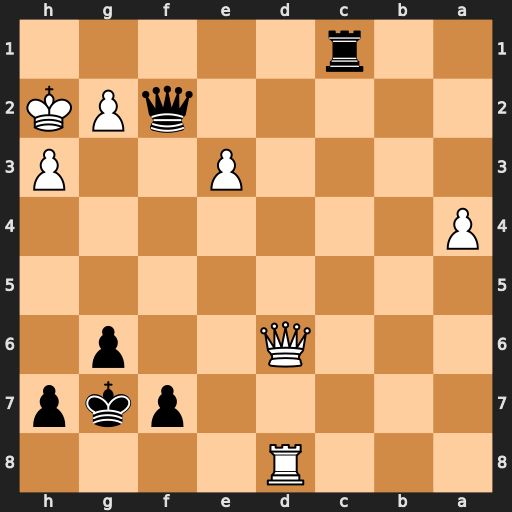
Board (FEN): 3R4/5pkp/3Q2p1/8/P7/4P2P/5qPK/2r5
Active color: b
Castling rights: -
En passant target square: -
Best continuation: Qg1+ Kg3 Qxe3+ Kh2 Qg1+